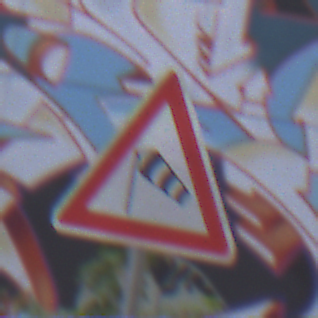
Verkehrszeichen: SeitenwindVonLinks
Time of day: MorningAfternoon
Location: Outdoor (Urban)
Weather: PartlyCloudy
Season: NotSpecified
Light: Natural